Field crop: maize
Growth stage: 2
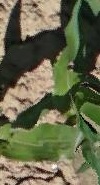
Species: maize